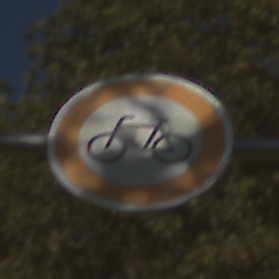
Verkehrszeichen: VerbotRadverkehr
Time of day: MorningAfternoon
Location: Outdoor (Nature)
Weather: PartlyCloudy
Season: NotSpecified
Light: Natural